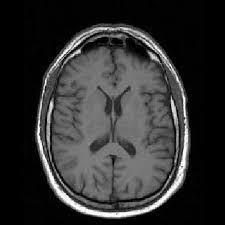
Label: notumor